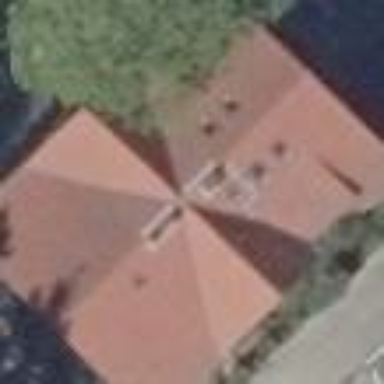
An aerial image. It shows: Historic detached building with gabled roof covered in red roof tiles. The building has white and black color scheme.